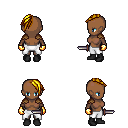
a pixel art fantasy rpg character, female body template, human, dark skin, leather shoulder armor, white pants, blonde long mohawk hairstyle, gold gloves, black shoes, dagger, four views (front, back, left, right), 2x2 character sprite sheet, small pixel art, hard edges, no anti-aliasing